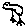
Label: bird